Interaction volume radius: 5 \u00c5
Interaction volume height: 30 \u00c5
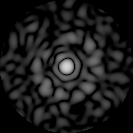
Disorder parameter: 0.808